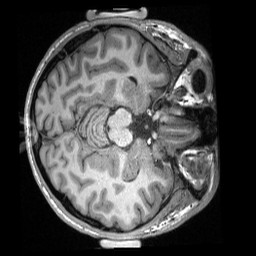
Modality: T1w
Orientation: axial
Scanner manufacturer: siemens
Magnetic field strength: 3 T
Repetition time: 2.3 s
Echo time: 0.00308 s